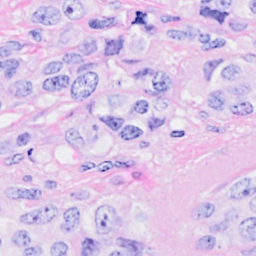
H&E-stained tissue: Breast